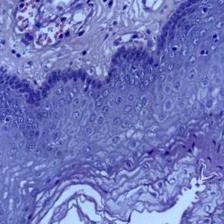
Diagnosis: Normal